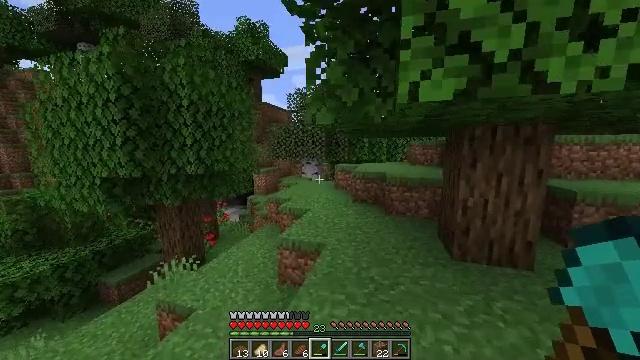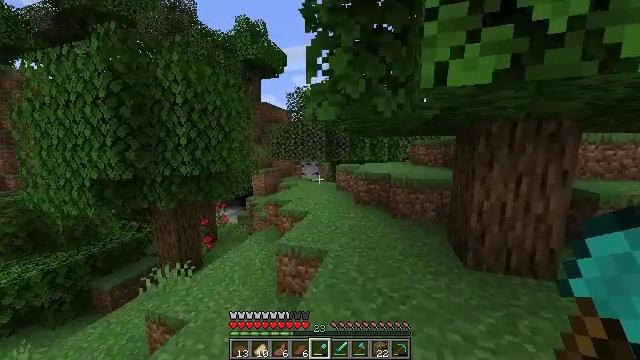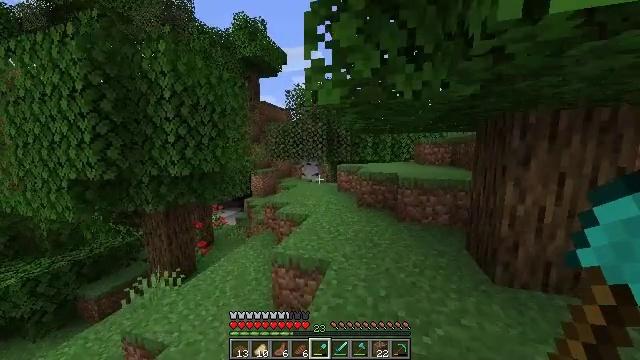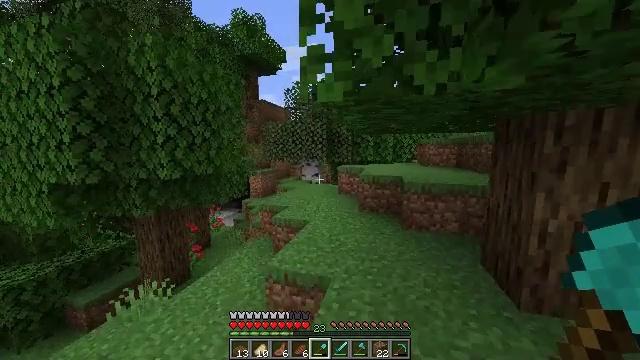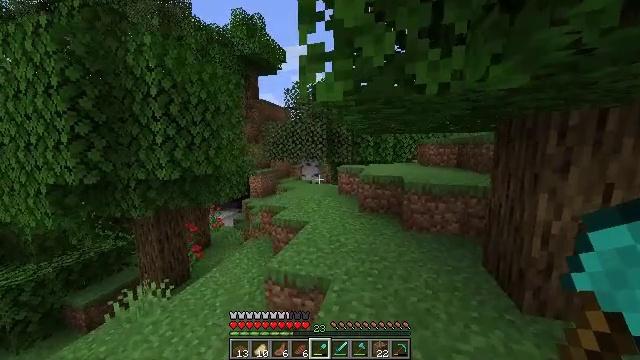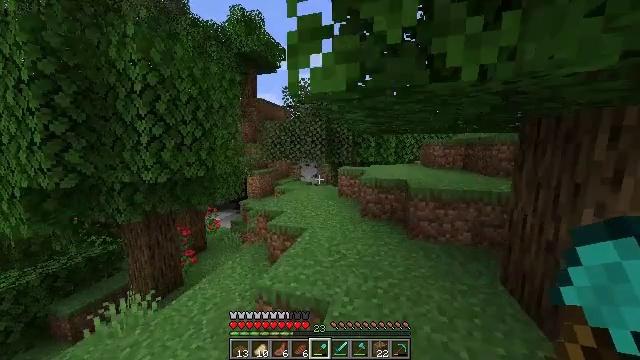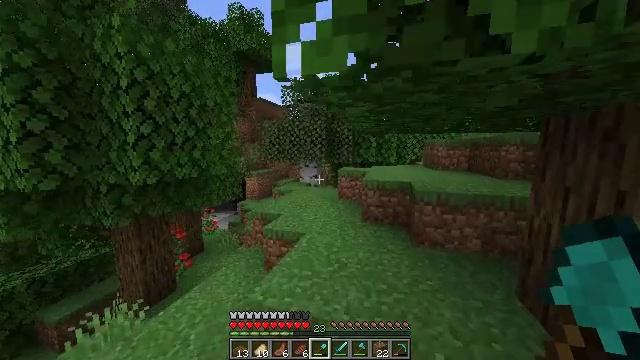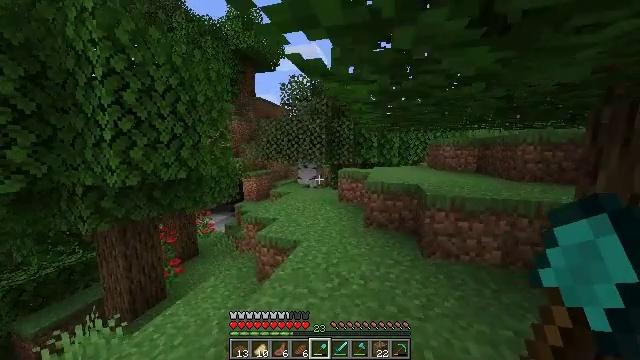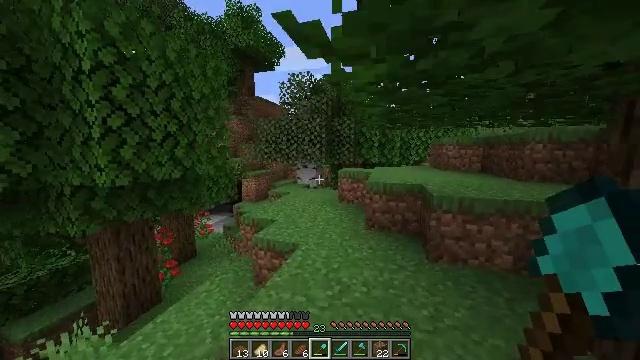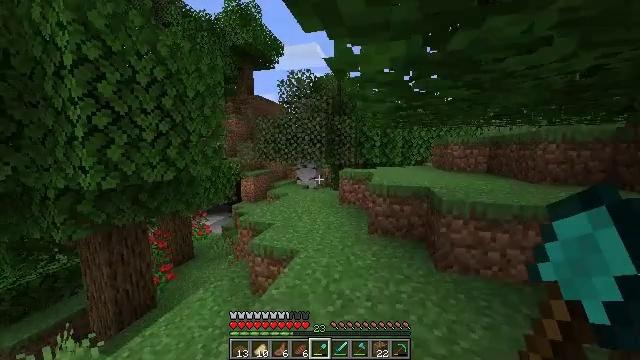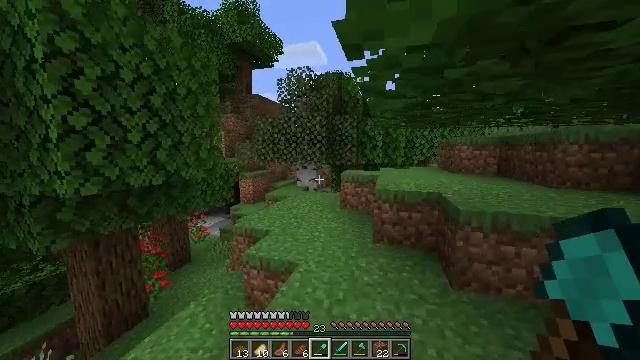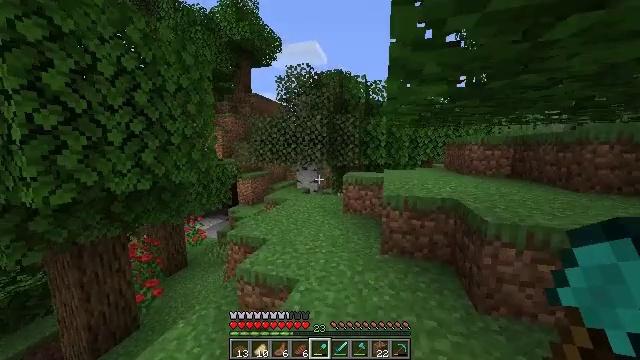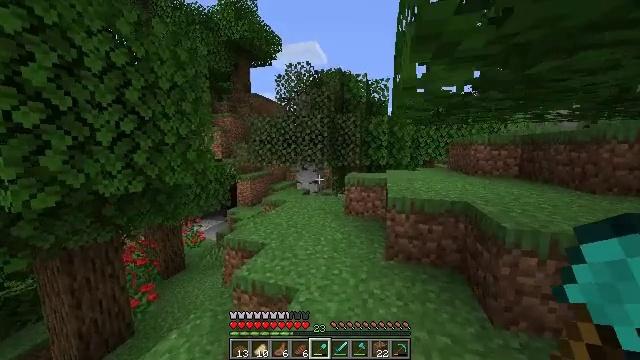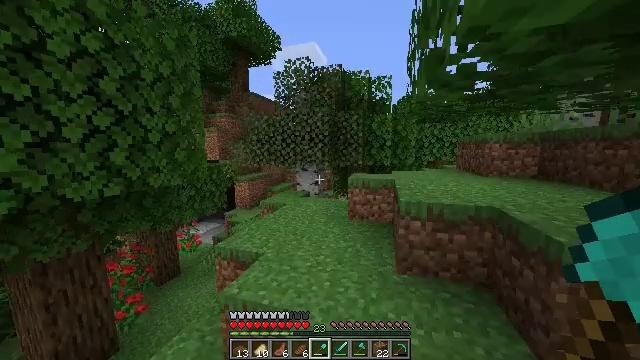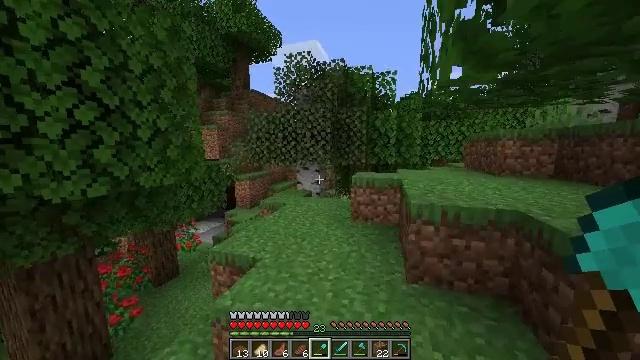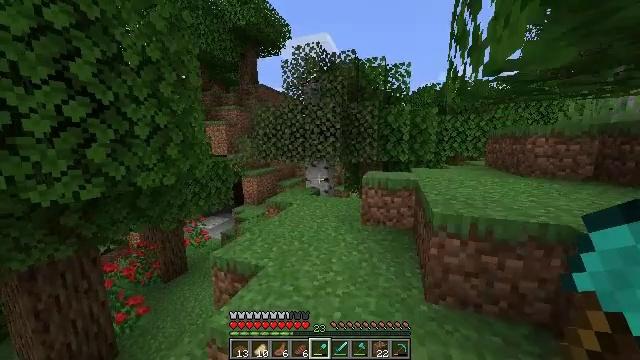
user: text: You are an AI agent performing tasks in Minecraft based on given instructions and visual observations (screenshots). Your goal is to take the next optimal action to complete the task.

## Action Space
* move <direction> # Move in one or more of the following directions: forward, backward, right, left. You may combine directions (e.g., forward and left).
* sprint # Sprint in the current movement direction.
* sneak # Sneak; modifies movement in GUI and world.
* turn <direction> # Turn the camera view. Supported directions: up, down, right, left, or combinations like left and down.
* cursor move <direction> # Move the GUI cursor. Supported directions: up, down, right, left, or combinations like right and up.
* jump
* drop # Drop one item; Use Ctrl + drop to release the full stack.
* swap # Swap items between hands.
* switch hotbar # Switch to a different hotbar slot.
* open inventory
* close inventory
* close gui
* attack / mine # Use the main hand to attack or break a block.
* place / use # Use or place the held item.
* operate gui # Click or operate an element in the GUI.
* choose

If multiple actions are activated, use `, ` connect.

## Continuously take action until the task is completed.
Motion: motion action
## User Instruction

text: Combat the cow.
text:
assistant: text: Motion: move forward
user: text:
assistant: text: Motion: move forward
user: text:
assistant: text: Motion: move forward
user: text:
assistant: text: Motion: move forward
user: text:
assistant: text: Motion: move forward
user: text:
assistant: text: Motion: move forward
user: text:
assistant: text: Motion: move forward
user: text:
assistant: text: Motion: move forward
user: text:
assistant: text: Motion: move forward
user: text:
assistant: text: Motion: move forward
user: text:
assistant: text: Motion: move forward
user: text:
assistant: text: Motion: move forward
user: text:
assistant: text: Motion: move forward
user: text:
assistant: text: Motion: move forward
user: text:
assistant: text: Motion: move forward, turn left and down
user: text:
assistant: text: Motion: move forward, turn left and down
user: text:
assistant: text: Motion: move forward, turn left and down
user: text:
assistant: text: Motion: move forward
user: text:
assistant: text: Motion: move forward
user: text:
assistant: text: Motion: move forward
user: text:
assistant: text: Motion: move forward
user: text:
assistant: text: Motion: move forward
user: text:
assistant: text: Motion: move forward
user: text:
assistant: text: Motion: no_op
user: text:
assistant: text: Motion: no_op
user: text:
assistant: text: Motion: turn down
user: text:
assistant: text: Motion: no_op
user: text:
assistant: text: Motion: no_op
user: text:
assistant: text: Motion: no_op
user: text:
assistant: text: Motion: no_op